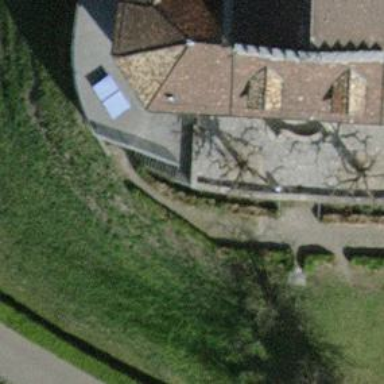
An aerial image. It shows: Viewpoint for tourists.